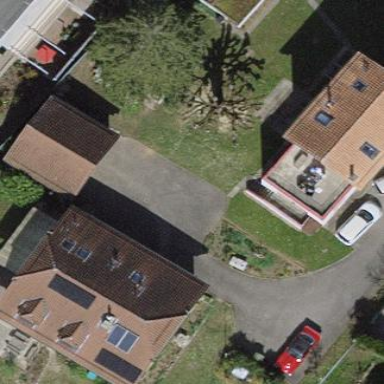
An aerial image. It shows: Garden enclosed by fence.